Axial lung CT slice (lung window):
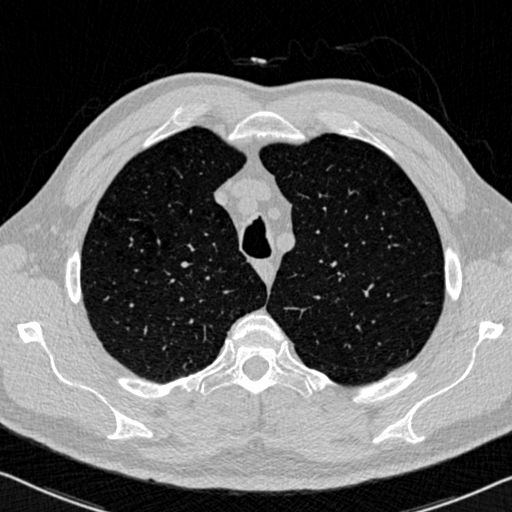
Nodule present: no